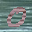
Label: 0